Field crop: maize
Growth stage: 1
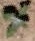
Species: chenopodium